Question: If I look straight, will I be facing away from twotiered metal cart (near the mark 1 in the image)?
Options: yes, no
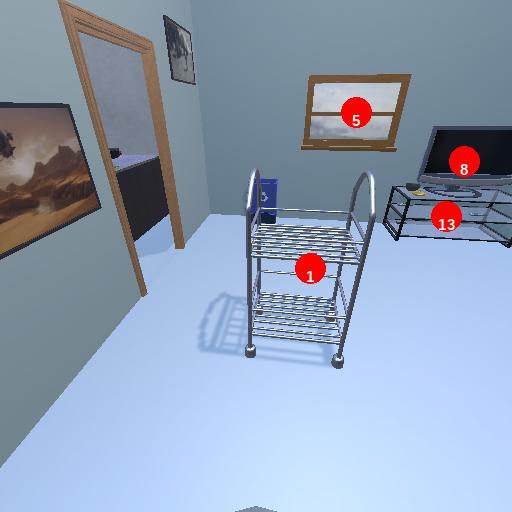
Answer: yes